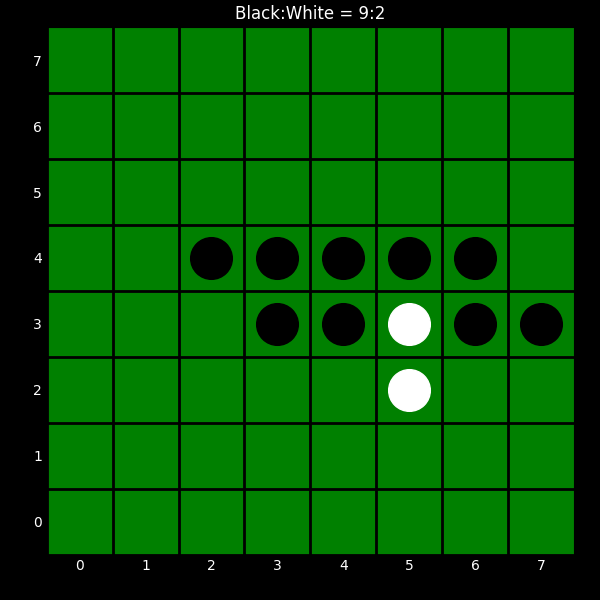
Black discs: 9
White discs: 2